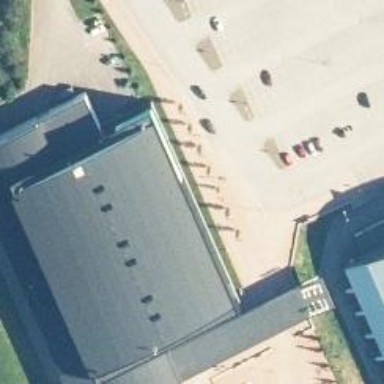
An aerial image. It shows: Part of building is shown in the image.